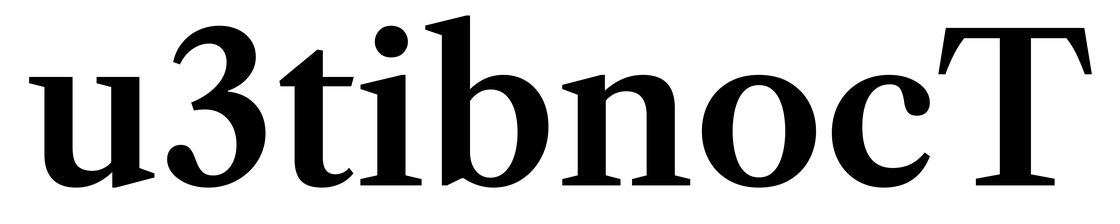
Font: LibreCaslonText_SemiBold